Field crop: maize
Growth stage: 2
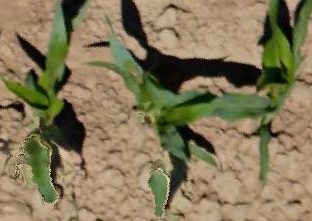
Species: maize